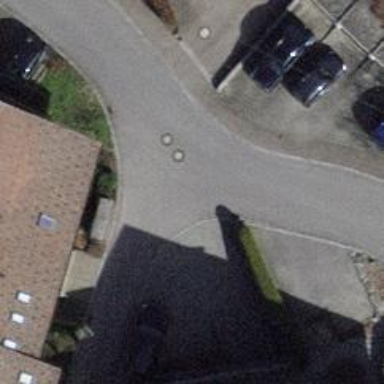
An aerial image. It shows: Asphalt road designated as living street.